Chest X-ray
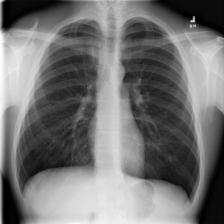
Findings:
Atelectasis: negative
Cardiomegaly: negative
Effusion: negative
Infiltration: negative
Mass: negative
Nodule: negative
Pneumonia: negative
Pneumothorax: negative
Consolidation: negative
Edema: negative
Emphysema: negative
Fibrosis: negative
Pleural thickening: negative
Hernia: negative